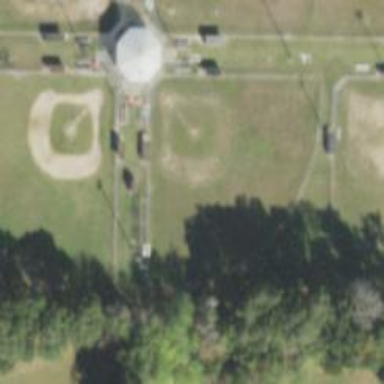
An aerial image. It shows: Baseball pitch for leisure and sports activities.